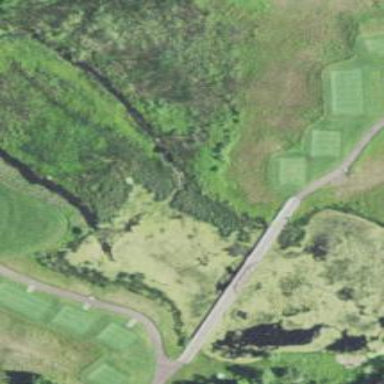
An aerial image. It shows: Pond serving as water hazard on golf course. It is natural feature of the landscape.